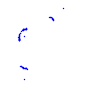
Particle: kaon